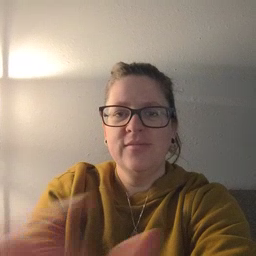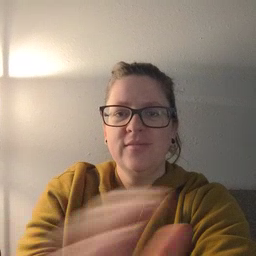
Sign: alligator